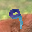
Label: 9